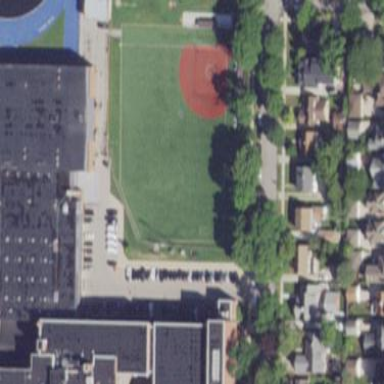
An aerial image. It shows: Baseball pitch for leisure land activities.